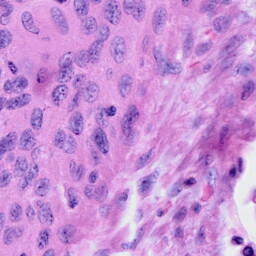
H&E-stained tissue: Cervix